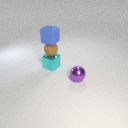
small brown rubber sphere below small blue rubber cube